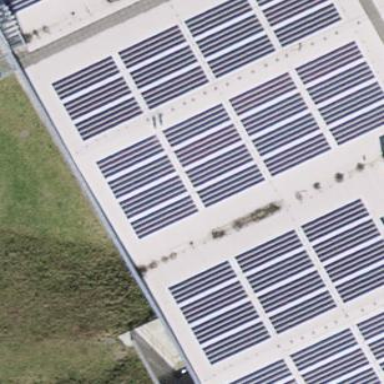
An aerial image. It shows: Solar photovoltaic panel generator.